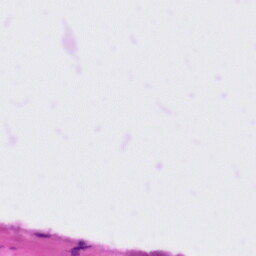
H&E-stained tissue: Tonsil